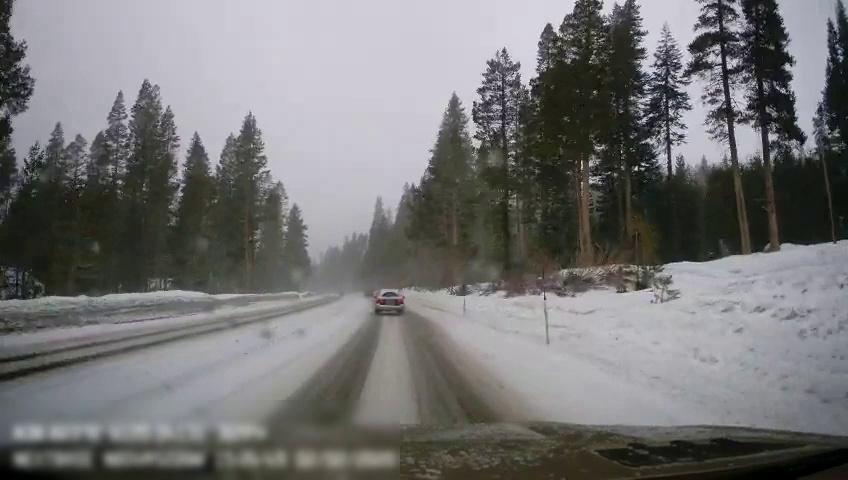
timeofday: Day
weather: Snowy
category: Drivable Space
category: Vehicles | SUV